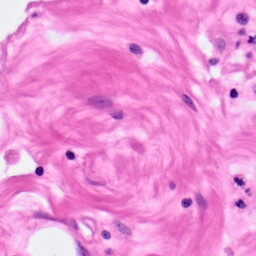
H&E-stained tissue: Pancreatic